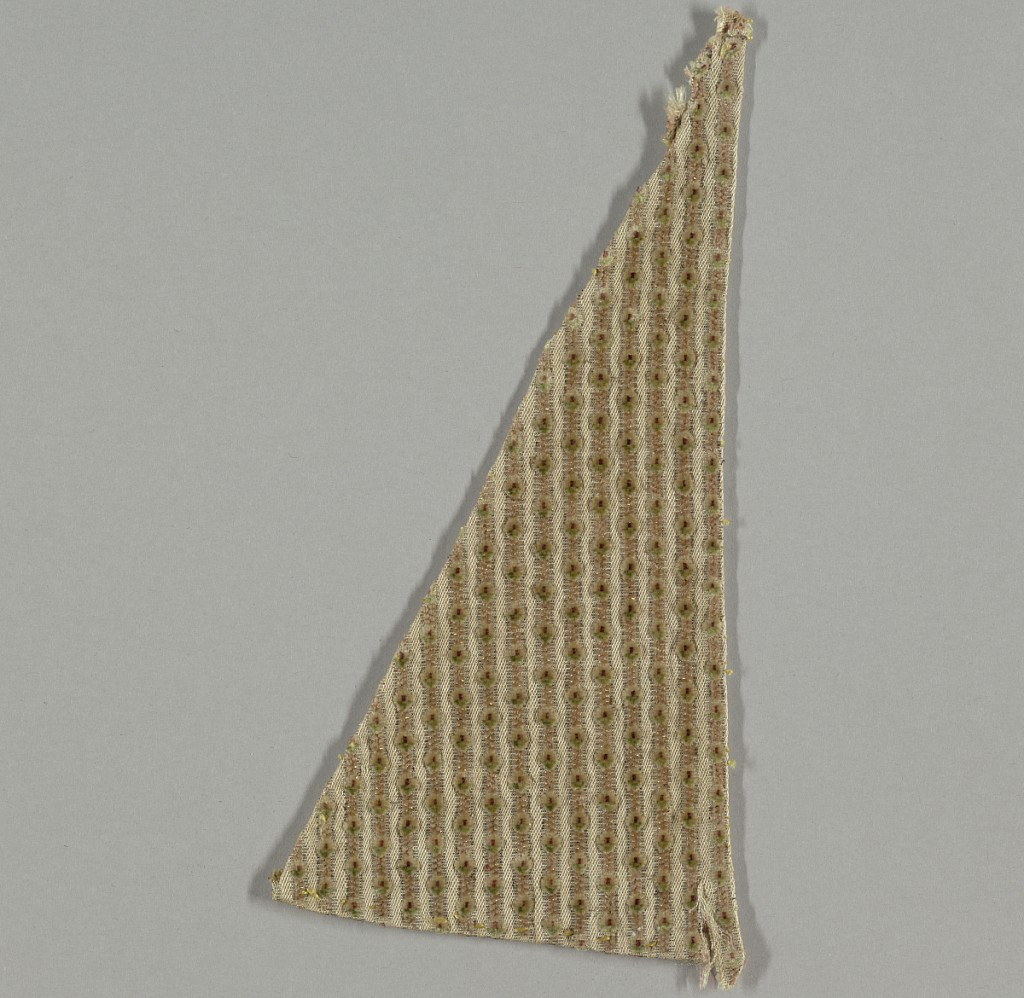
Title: Fragment
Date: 1750–1800
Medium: silk, metallic thread Technique: cut voided supplementary warp pile in a compound twill foundation (velvet)
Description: Small-patterned or "miniature" velvet with a tan ground striped vertically with twill and plain weave shot with flat silver strips. Very narrow vertical stripes of minute rosebud in pink, red, green, and white cut pile. Between buds, flat strips of gold brocaded.